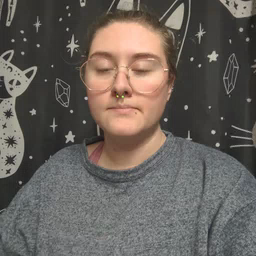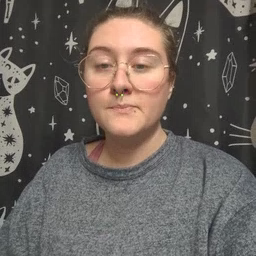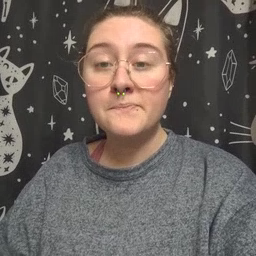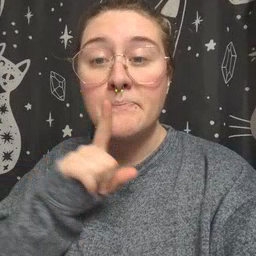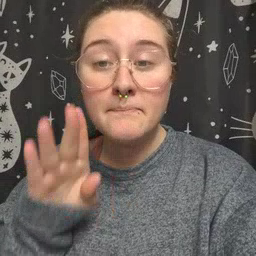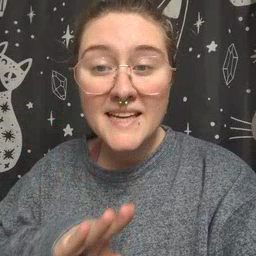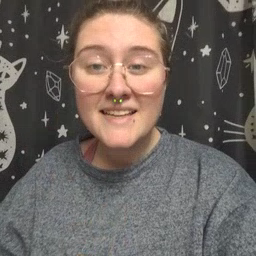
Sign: bee